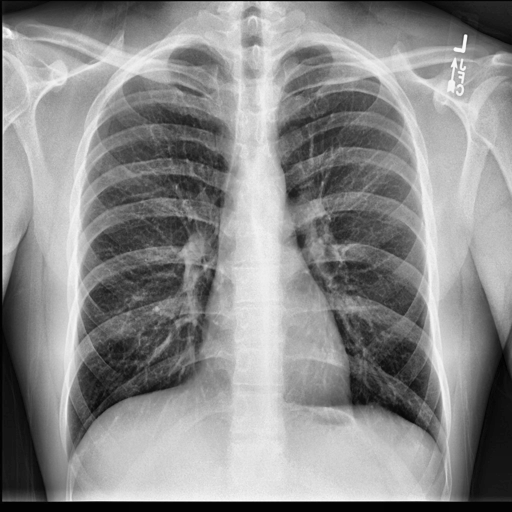
Finding: NORMAL